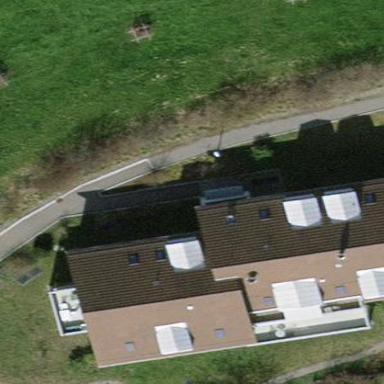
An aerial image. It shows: View of apartment building.